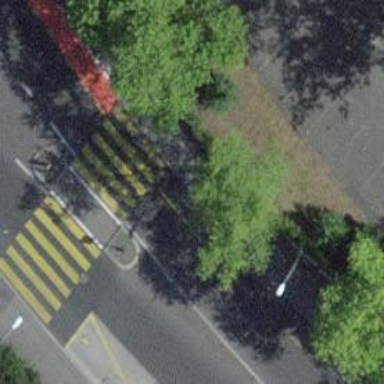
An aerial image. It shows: Kerb barrier.